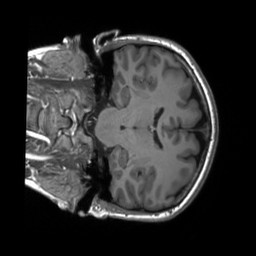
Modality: T1w
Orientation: coronal
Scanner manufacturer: siemens
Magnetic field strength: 3 T
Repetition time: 2.3 s
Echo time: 0.00207 s